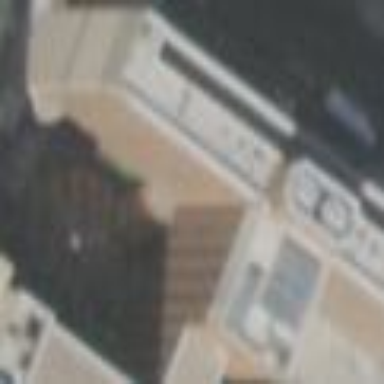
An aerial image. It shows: Building with flat concrete roof.